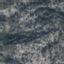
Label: HerbaceousVegetation